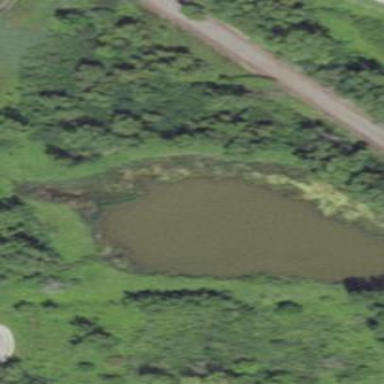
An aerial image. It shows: Pond surrounded by natural water.